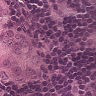
Metastatic tissue present: yes